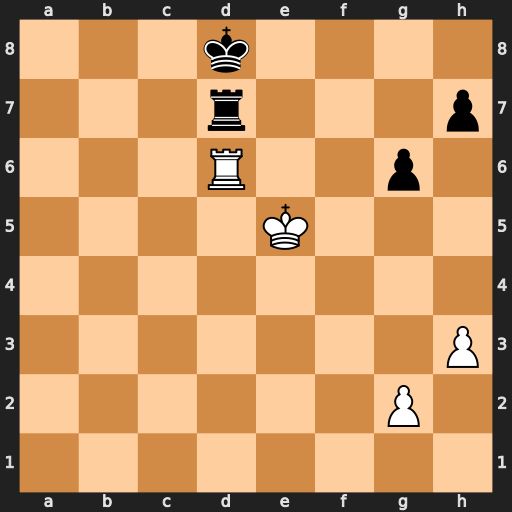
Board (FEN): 3k4/3r3p/3R2p1/4K3/8/7P/6P1/8
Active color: w
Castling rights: -
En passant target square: -
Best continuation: Rxd7+ Kxd7 Kf6 Ke8 Kg7